Question: I am new to Python and working on a utility that changes an XML file into an HTML. The XML comes from a call to 'request = urllib2.Request(url)', where I generate the custom url earlier in the code, and then set 'response = urllib2.urlopen(request)' and, finally, 'xml_response = response.read()'. This works okay, as far as I can tell.
My trouble is with parsing the response. For starters, here is a partial example of the XML structure I get back:

I tried adapting the slideshow example in the minidom tutorial here to parse my XML (which is ebay search results, by the way): <URL>
My code so far looks like this, with try blocks as an attempt to diagnose issues:
'''
doc = minidom.parseString(xml_response)
#Extract relevant information and prepare it for HTML formatting.
try:
handleDocument(doc)
except:
print "Failed to handle document!"
def getText(nodelist): #taken straight from slideshow example
rc = []
for node in nodelist:
if node.nodeType == node.TEXT_NODE:
print "A TEXT NODE!"
rc.append(node.data)
return ''.join(rc) #this is a string, right?
def handleDocument(doc):
outputFile = open("EbaySearchResults.html", "w")
outputFile.write("<html>
")
outputFile.write("<body>
")
try:
items = doc.getElementsByTagName("item")
except:
"Failed to get elements by tag name."
handleItems(items)
outputFile.write("</html>
")
outputFile.write("</body>
")
def handleItems(items):
for item in items:
title = item.getElementsByTagName("title")[0] #there should be only one title
print "<h2>%s</h2>" % getText(title.childNodes) #this works fine!
try: #none of these things work!
outputFile.write("<h2>%s</h2>" % getText(title.childNodes))
#outputFile.write("<h2>" + getText(title.childNodes) + "</h2>")
#str = getText(title.childNodes)
#outputFIle.write(string(str))
#outputFile.write(getText(title.childNodes))
except:
print "FAIL"
'''
I do not understand why the correct title text does print to the console but throws an exception and does not work for the output file. Writing plain strings like this works fine: 'outputFile.write("<html>
")' What is going on with my string construction? As far as I can tell, the 'getText' method I am using from the minidom example returns a string--which is just the sort of thing you can write to a file..?
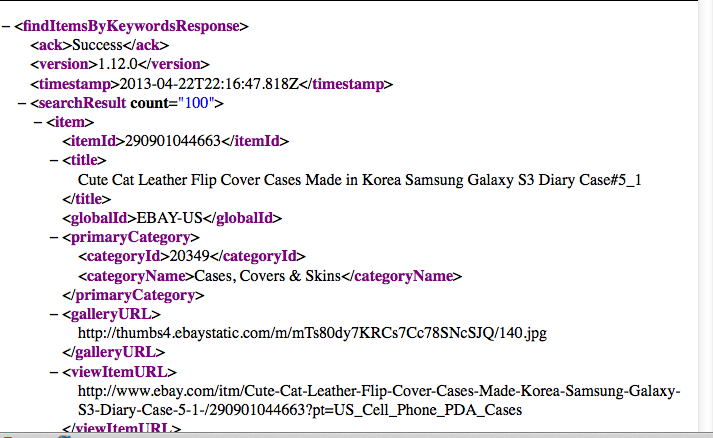
Answer: If I print the actual stack trace...
'''
...
except:
print "Exception when trying to write to file:"
print '-'*60
traceback.print_exc(file=sys.stdout)
print '-'*60
traceback.print_tb(sys.last_traceback)
...
'''
...I will instantly see the problem:
'''
------------------------------------------------------------
Traceback (most recent call last):
File "tohtml.py", line 85, in handleItems
outputFile.write(getText(title.childNodes))
NameError: global name 'outputFile' is not defined
------------------------------------------------------------
'''
Looks like something has gone out of scope!
Fellow beginners, take note.